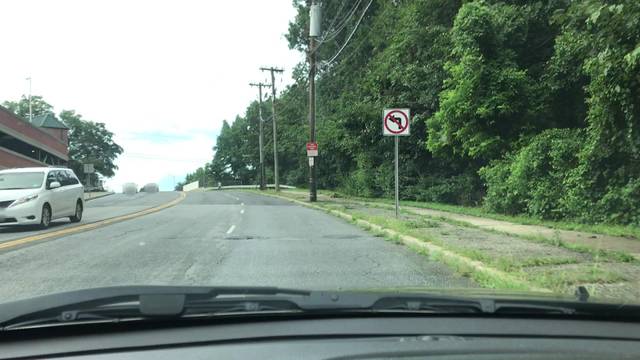
Region: United States
Coordinates: 40.923, -73.772